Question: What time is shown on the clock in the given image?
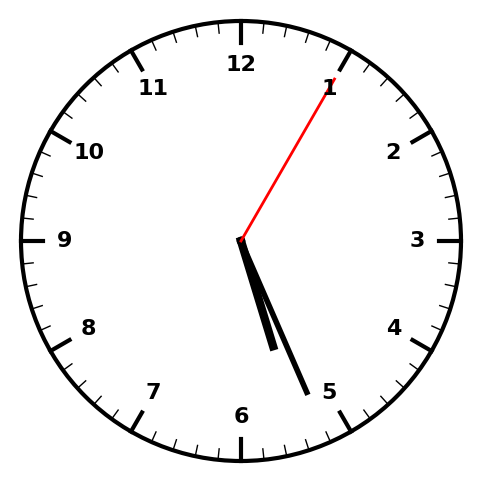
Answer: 05:26:05